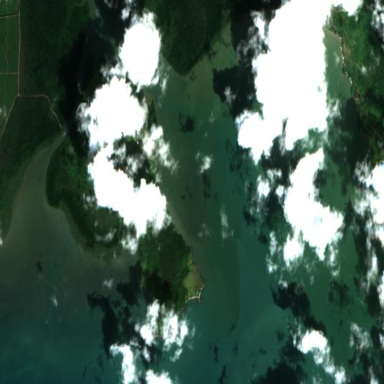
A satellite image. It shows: Island with natural coastline.